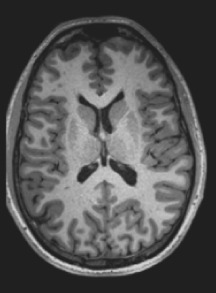
Label: notumor